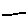
Label: line